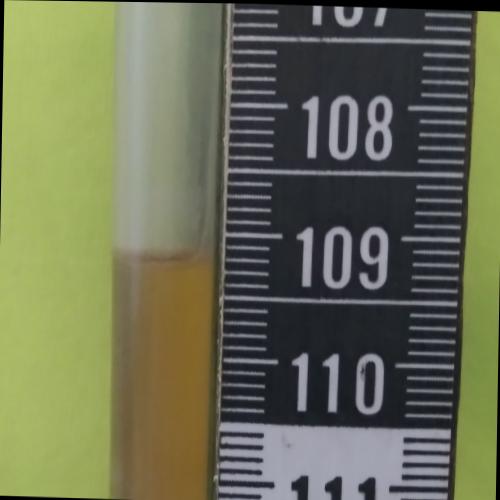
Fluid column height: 109.2 cm